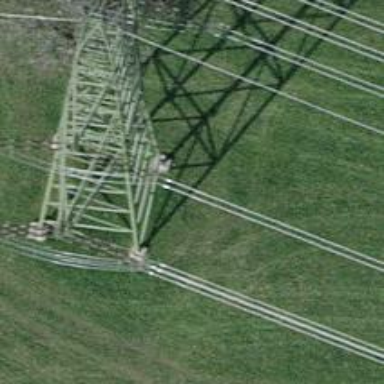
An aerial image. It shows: Power line in the image.